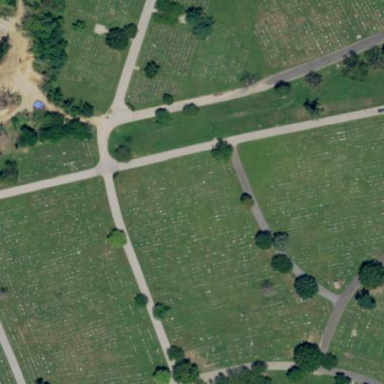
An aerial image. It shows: Sector within cemetery.